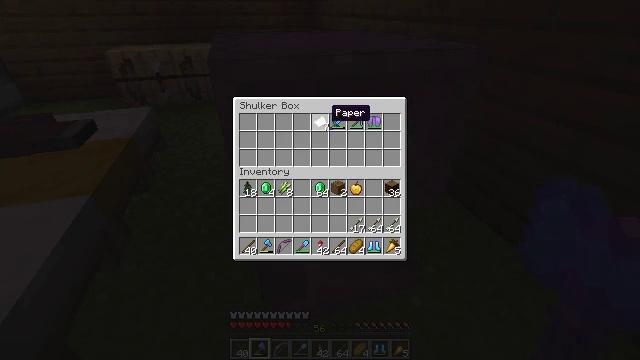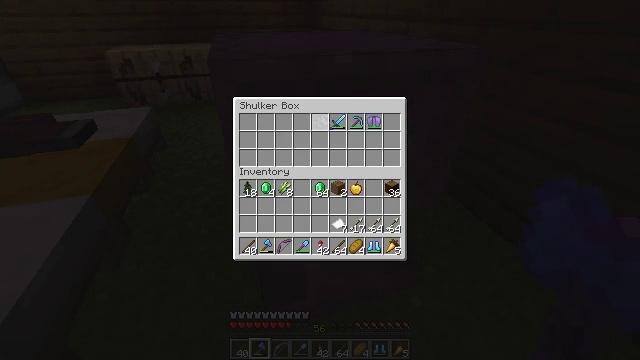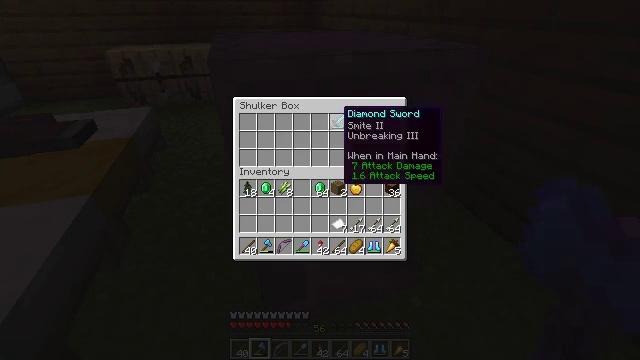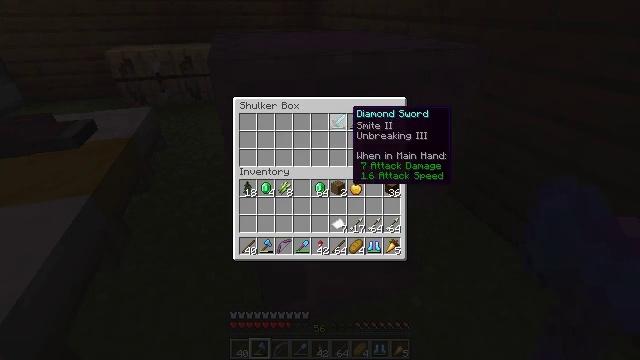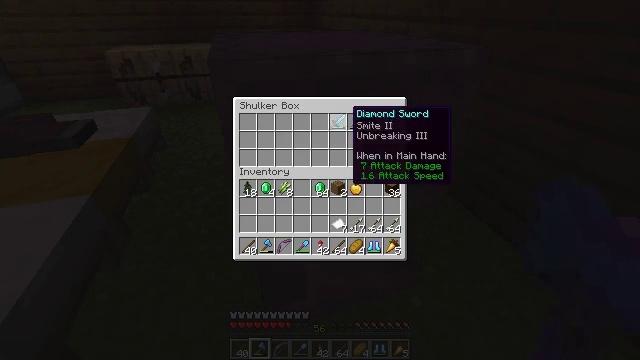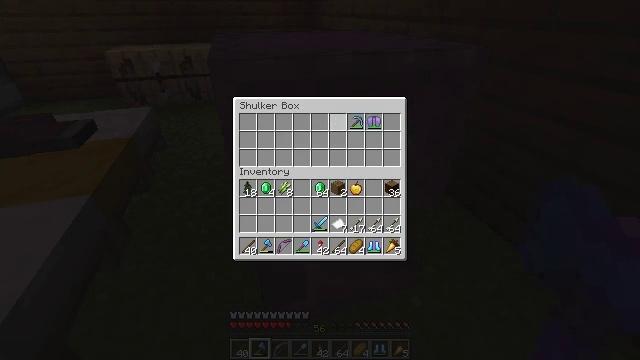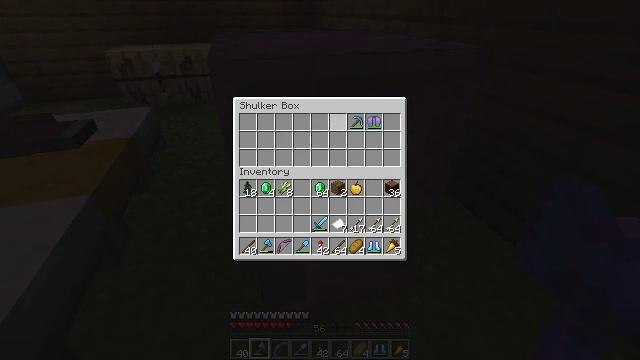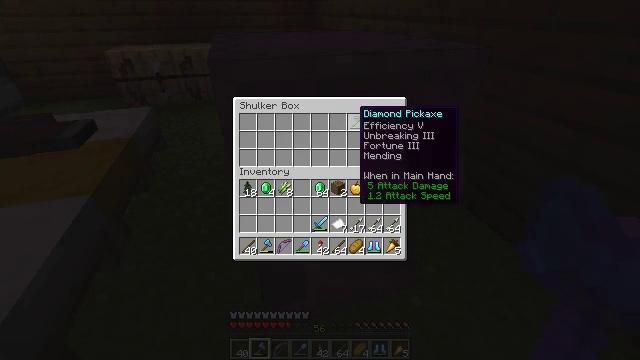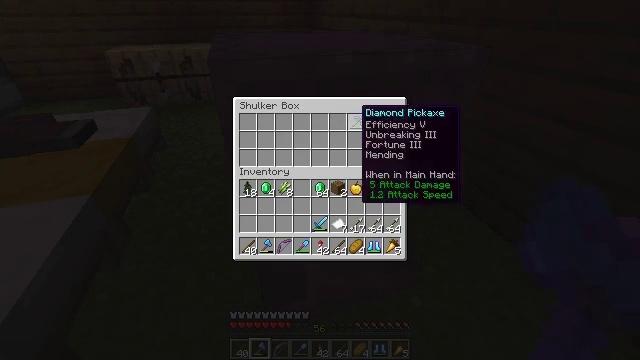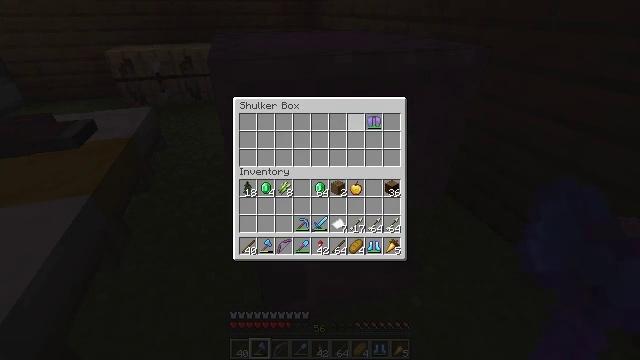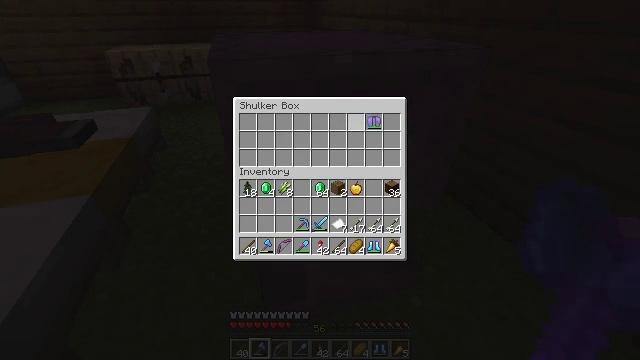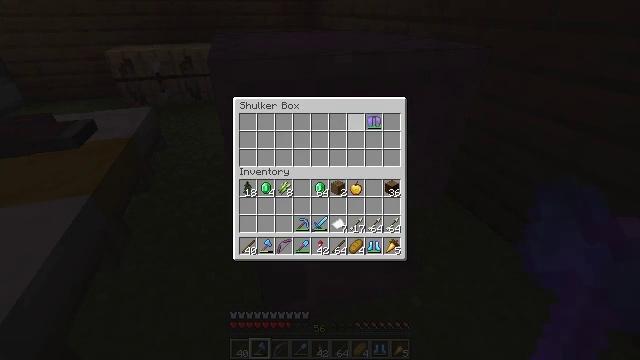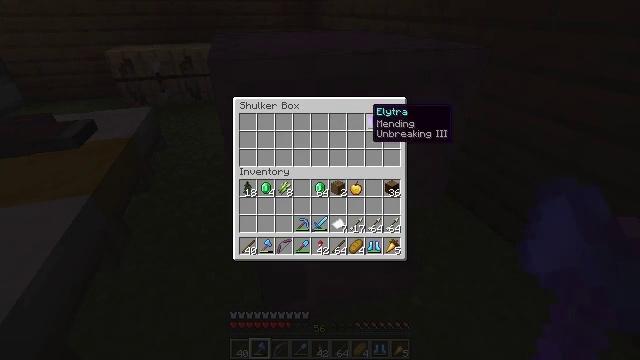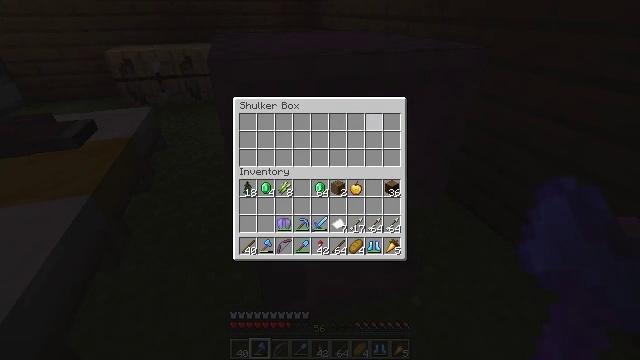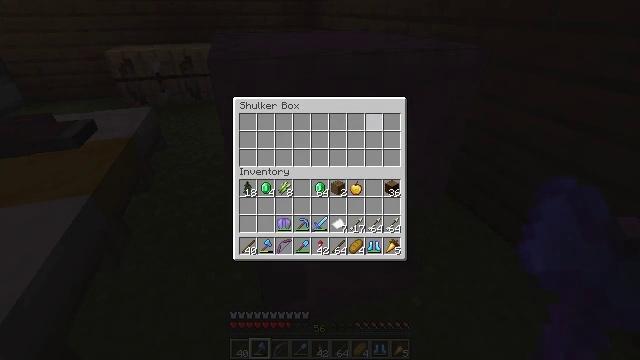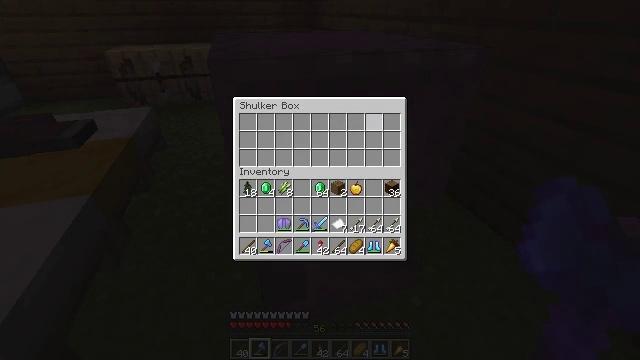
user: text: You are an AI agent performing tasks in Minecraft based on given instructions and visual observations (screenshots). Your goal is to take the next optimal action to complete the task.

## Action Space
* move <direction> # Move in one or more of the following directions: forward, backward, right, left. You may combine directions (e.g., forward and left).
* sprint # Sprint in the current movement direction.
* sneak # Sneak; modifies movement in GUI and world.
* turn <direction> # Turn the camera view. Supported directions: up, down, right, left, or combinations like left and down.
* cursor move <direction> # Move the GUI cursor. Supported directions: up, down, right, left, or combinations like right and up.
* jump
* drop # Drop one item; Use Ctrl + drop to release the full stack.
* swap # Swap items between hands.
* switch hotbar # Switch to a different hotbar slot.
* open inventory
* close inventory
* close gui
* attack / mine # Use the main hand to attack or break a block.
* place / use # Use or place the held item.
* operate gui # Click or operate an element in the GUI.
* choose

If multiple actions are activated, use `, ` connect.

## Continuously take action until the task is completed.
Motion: motion action
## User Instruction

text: Collect the shulker box to move it.
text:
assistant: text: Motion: sneak, operate gui
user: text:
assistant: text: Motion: sneak, cursor move right, operate gui
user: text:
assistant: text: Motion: sneak, cursor move right
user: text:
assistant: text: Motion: sneak
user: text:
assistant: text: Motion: sneak, operate gui
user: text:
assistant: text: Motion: sneak, operate gui
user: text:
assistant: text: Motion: sneak, cursor move right, operate gui
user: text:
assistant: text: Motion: sneak
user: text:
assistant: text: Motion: sneak, operate gui
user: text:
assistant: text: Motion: sneak, operate gui
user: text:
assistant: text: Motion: sneak, cursor move right
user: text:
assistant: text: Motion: sneak
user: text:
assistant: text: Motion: sneak, operate gui
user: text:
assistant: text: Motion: sneak, operate gui
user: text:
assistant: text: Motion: sneak, operate gui
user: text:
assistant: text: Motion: sneak
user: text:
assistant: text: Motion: sneak
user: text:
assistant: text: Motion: sneak
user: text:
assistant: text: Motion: sneak
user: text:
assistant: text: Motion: sneak
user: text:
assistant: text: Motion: sneak, cursor move down
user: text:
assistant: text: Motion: sneak, cursor move left and down
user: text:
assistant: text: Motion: sneak, cursor move down
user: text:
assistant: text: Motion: sneak
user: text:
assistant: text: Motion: sneak
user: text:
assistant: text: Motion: sneak
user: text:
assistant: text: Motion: sneak
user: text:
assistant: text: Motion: sneak, cursor move left
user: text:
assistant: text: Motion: sneak, cursor move left and down
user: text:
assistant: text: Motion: sneak, cursor move down